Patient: sex F, age 68
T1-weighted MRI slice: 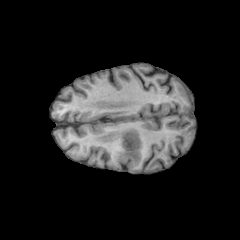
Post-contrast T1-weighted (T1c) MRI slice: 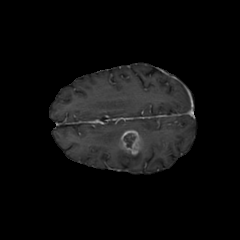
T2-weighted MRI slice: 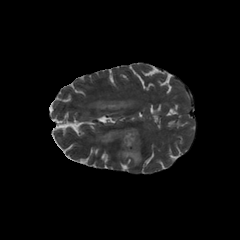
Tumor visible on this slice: yes
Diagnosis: Glioblastoma, IDH-wildtype
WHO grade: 4